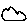
Label: cloud